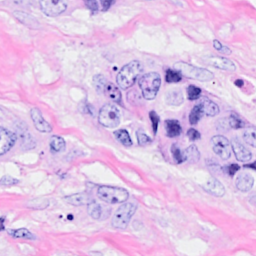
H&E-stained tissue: Breast